Interaction volume radius: 10 \u00c5
Interaction volume height: 15 \u00c5
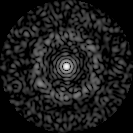
Disorder parameter: 0.8359